Question:
This is the code that I load the map with overlapping
'''
function cargar_map_restaurant(latitude, longitude, icono, name_restaurant, detalle) {
directionsDisplay = new google.maps.DirectionsRenderer();
var scroll_false = detalle ? false : true;
var punto = new google.maps.LatLng(latitude, longitude);
var myOptions = {
zoom : 15,
center : punto,
mapTypeId : google.maps.MapTypeId.ROADMAP,
scrollwheel : scroll_false
}
map = new google.maps.Map(document.getElementById("map"), myOptions);
if (detalle === true) {
marca = new google.maps.Marker({
position : punto,
icon : icono,
map : map,
title : name_restaurant,
animation: google.maps.Animation.DROP,
});
google.maps.event.addListener(marca, 'click', function() {
infobox.open(map, this);
if (this.getAnimation() != null) {
this.setAnimation(null);
} else {
this.setAnimation(google.maps.Animation.BOUNCE);
}
});
}
directionsDisplay.setMap(map);
directionsDisplay.setPanel(document.getElementById("ruta"));
'''
}
When you create the overlay on the map, also created a red line in an arc around the brand.
I'm not sure I'll be doing it wrong, because this happens to me in all I do overlays.
<URL>
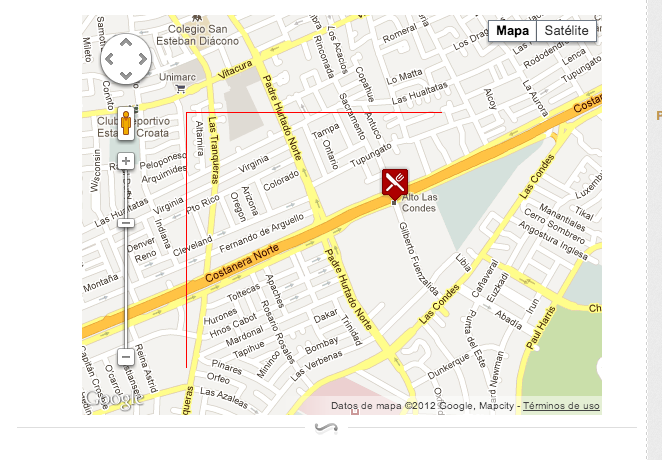
Answer: Take a look at <URL>
'''
canvas
{ border:1px solid red; }
'''